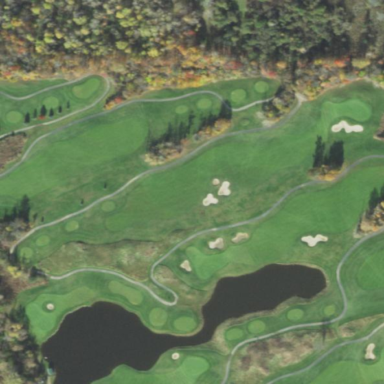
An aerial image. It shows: Scenic golf fairway.